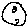
Label: moon